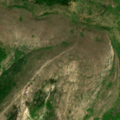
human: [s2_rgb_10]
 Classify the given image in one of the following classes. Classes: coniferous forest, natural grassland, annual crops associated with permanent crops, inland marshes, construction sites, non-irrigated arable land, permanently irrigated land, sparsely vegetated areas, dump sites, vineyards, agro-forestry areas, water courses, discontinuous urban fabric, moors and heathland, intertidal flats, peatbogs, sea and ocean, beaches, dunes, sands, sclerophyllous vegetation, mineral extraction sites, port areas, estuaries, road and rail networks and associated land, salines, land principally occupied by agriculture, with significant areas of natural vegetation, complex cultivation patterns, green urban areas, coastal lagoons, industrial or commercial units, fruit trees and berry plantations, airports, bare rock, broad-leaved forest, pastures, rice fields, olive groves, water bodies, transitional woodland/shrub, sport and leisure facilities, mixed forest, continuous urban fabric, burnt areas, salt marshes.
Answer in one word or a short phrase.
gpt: broad-leaved forest, natural grassland, transitional woodland/shrub